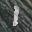
Label: 1